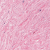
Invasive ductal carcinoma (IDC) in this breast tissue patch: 0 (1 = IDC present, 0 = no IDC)